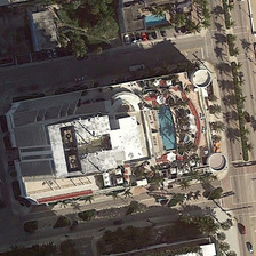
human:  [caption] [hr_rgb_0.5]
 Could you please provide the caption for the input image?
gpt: a large buildings stands surrounded by roads in this resort next to sand .

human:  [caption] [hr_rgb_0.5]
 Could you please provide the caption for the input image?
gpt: in the resort next to a beach there are buildings and some coconut trees.

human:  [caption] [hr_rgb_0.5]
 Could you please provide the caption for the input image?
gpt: There is a building and coconut tree at the resort by the beach.

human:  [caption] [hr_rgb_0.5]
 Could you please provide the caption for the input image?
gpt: In the seaside resort, there is a building and some coconut trees.

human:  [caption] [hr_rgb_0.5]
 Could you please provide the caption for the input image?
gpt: the resort with a green sector roof is next to a beach .